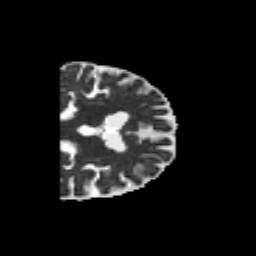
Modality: MD
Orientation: coronal
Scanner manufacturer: siemens
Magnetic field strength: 3 T
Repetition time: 6.8 s
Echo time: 0.093 s